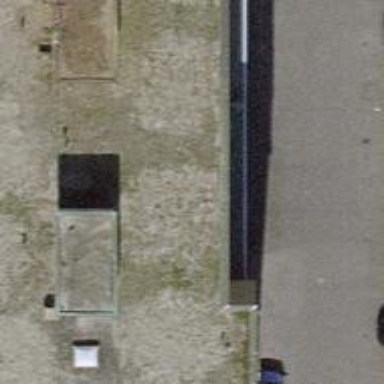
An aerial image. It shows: Convenience shop.